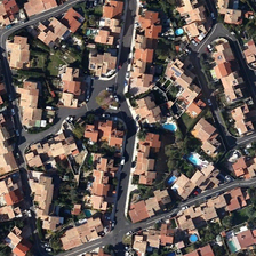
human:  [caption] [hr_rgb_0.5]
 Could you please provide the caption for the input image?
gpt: Many roads have been built around the neighborhood.

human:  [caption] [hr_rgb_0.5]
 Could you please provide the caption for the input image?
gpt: Many roads have been built around here.

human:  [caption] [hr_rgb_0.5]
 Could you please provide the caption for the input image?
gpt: Many roads were built near here.

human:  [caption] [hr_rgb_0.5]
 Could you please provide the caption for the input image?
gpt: There are many roads around here.

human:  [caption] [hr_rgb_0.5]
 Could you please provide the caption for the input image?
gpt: Many roads were built to the neighbourhood's REDOR.